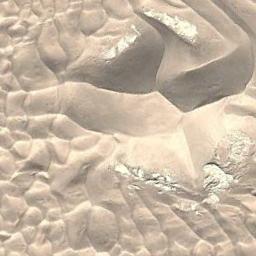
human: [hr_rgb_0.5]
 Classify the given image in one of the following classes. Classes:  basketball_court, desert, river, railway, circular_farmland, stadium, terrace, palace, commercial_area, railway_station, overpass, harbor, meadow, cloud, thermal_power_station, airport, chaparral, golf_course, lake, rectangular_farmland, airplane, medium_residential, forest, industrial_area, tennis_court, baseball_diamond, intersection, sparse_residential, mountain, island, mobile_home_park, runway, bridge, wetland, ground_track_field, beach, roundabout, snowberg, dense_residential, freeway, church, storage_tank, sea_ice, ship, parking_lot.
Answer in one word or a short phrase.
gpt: desert